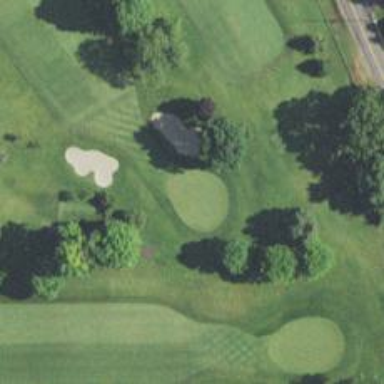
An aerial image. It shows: Golf hole.